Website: slack
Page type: billing-address
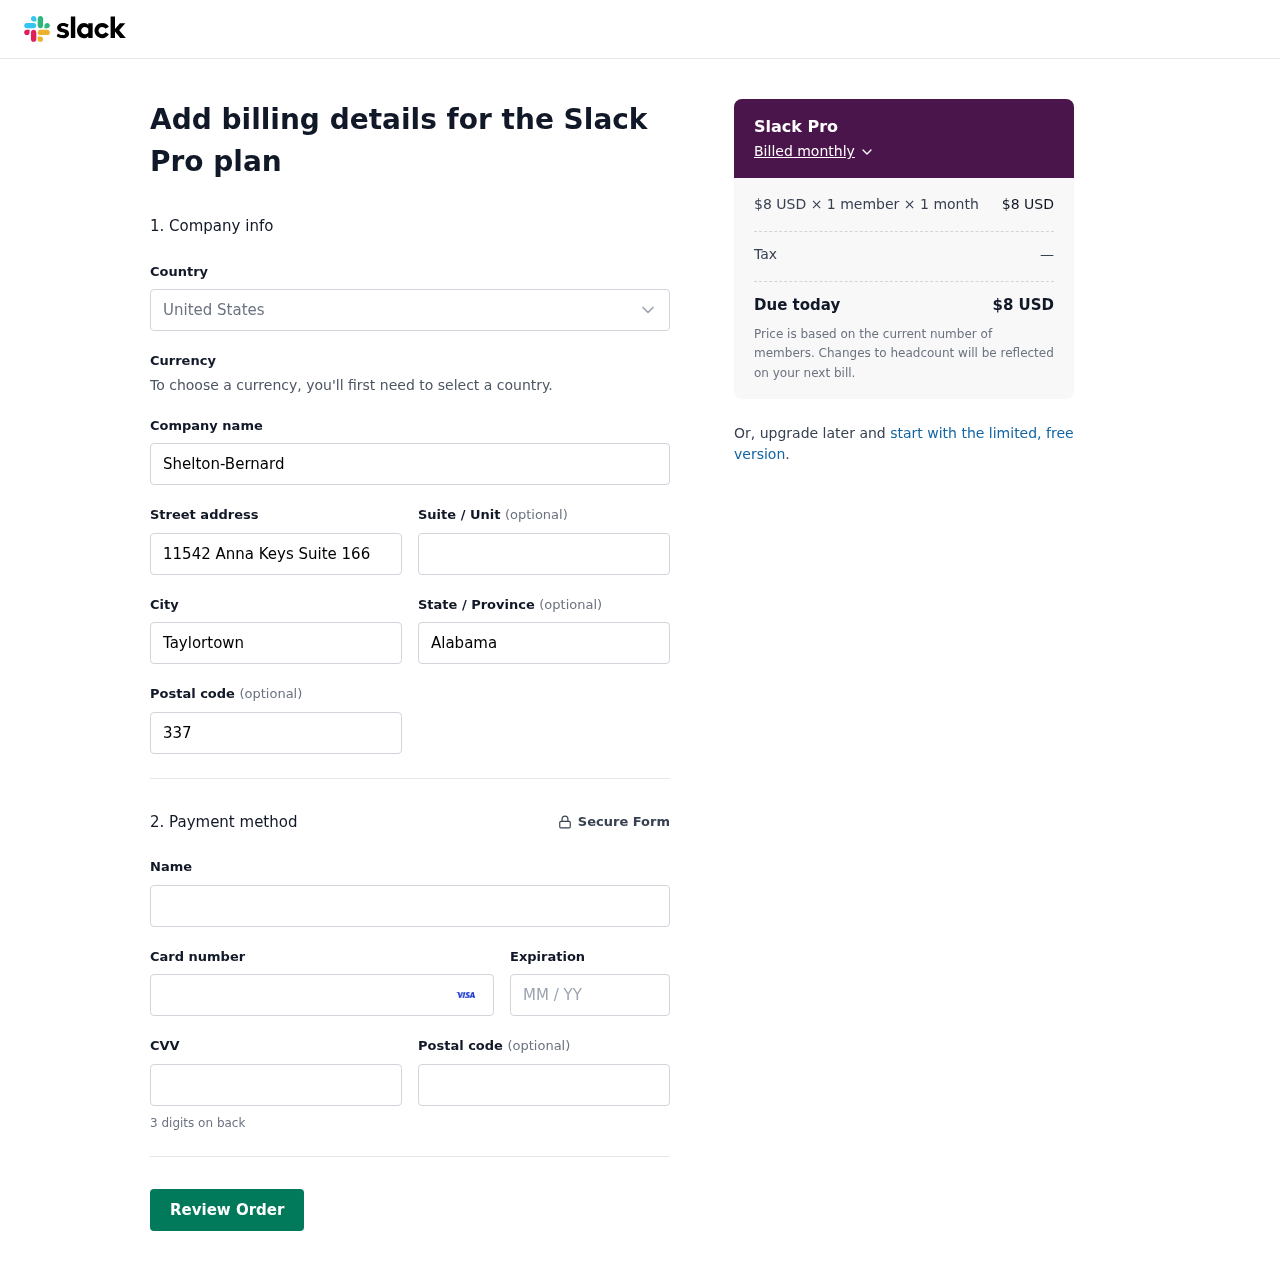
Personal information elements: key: PII_CARD_CVV
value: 748
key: PII_CARD_EXPIRY
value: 10/26
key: PII_CARD_NUMBER
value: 4770 0550 6357 4861
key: PII_CITY
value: Taylortown
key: PII_COMPANY
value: Shelton-Bernard
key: PII_COUNTRY
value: United States
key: PII_FULLNAME
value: Ashley Campos
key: PII_POSTCODE
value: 33728
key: PII_STATE
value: Alabama
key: PII_STREET
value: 11542 Anna Keys Suite 166
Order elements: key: ORDER_PLAN_PRICE
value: $8 USD
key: ORDER_NUM_MEMBERS
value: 1 member
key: ORDER_NUM_MONTHS
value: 1 month
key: ORDER_SUBTOTAL
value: $8 USD
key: ORDER_TAX
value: —
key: ORDER_TOTAL
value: $8 USD